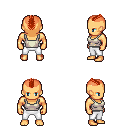
a pixel art fantasy rpg character, male body template, human, tanned skin, white pirate shirt, white pants, red short mohawk hairstyle, four views (front, back, left, right), 2x2 character sprite sheet, small pixel art, hard edges, no anti-aliasing